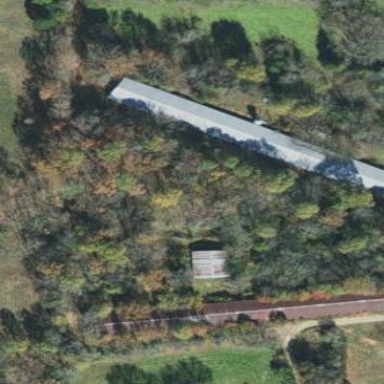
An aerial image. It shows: Farm auxiliary building.